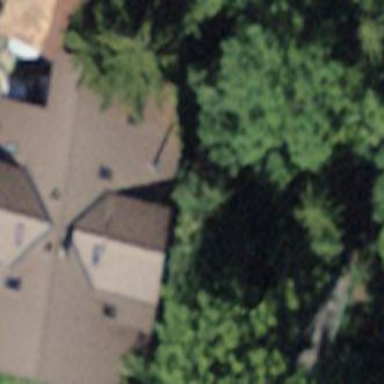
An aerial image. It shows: Residential building.